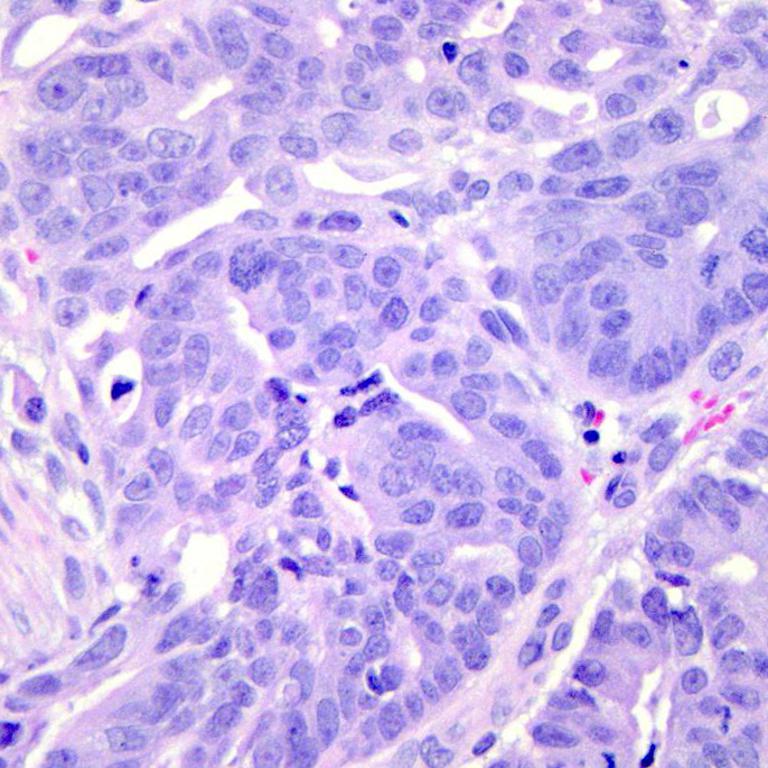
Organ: colon
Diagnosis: adenocarcinomas